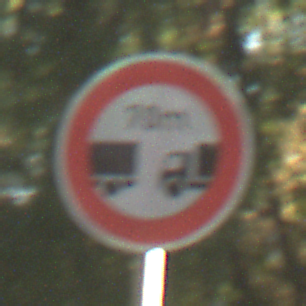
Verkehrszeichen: VerbotUnterschreitenMindestabstand
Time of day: SunriseSunset
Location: Outdoor (Suburban)
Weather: Clear
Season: NotSpecified
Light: Natural